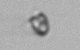
Label: Pyramimonas